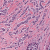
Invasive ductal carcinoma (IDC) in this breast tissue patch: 1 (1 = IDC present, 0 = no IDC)